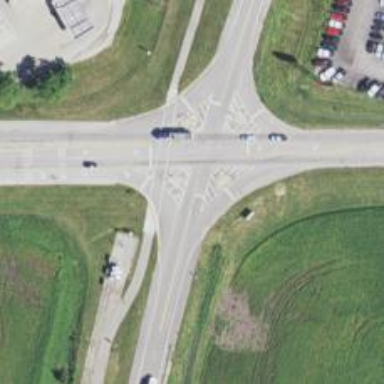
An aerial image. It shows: Stop road.